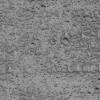
Atmospheric dust classification: not_dusty